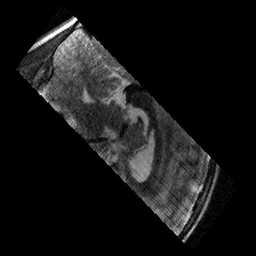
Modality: T2w
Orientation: sagittal
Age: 9
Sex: male
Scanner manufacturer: siemens
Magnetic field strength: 3 T
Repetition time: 9.23 s
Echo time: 0.067 s